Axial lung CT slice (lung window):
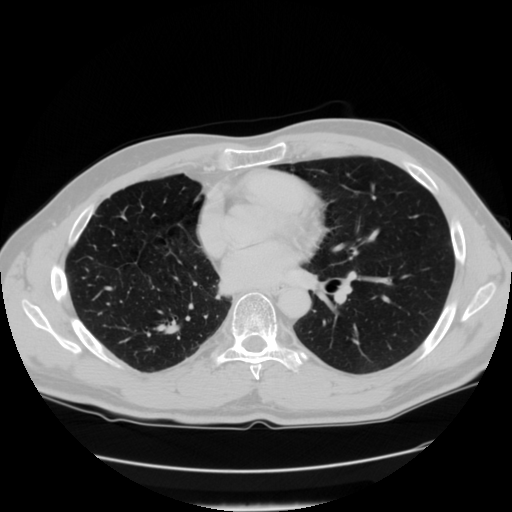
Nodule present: no